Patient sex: M
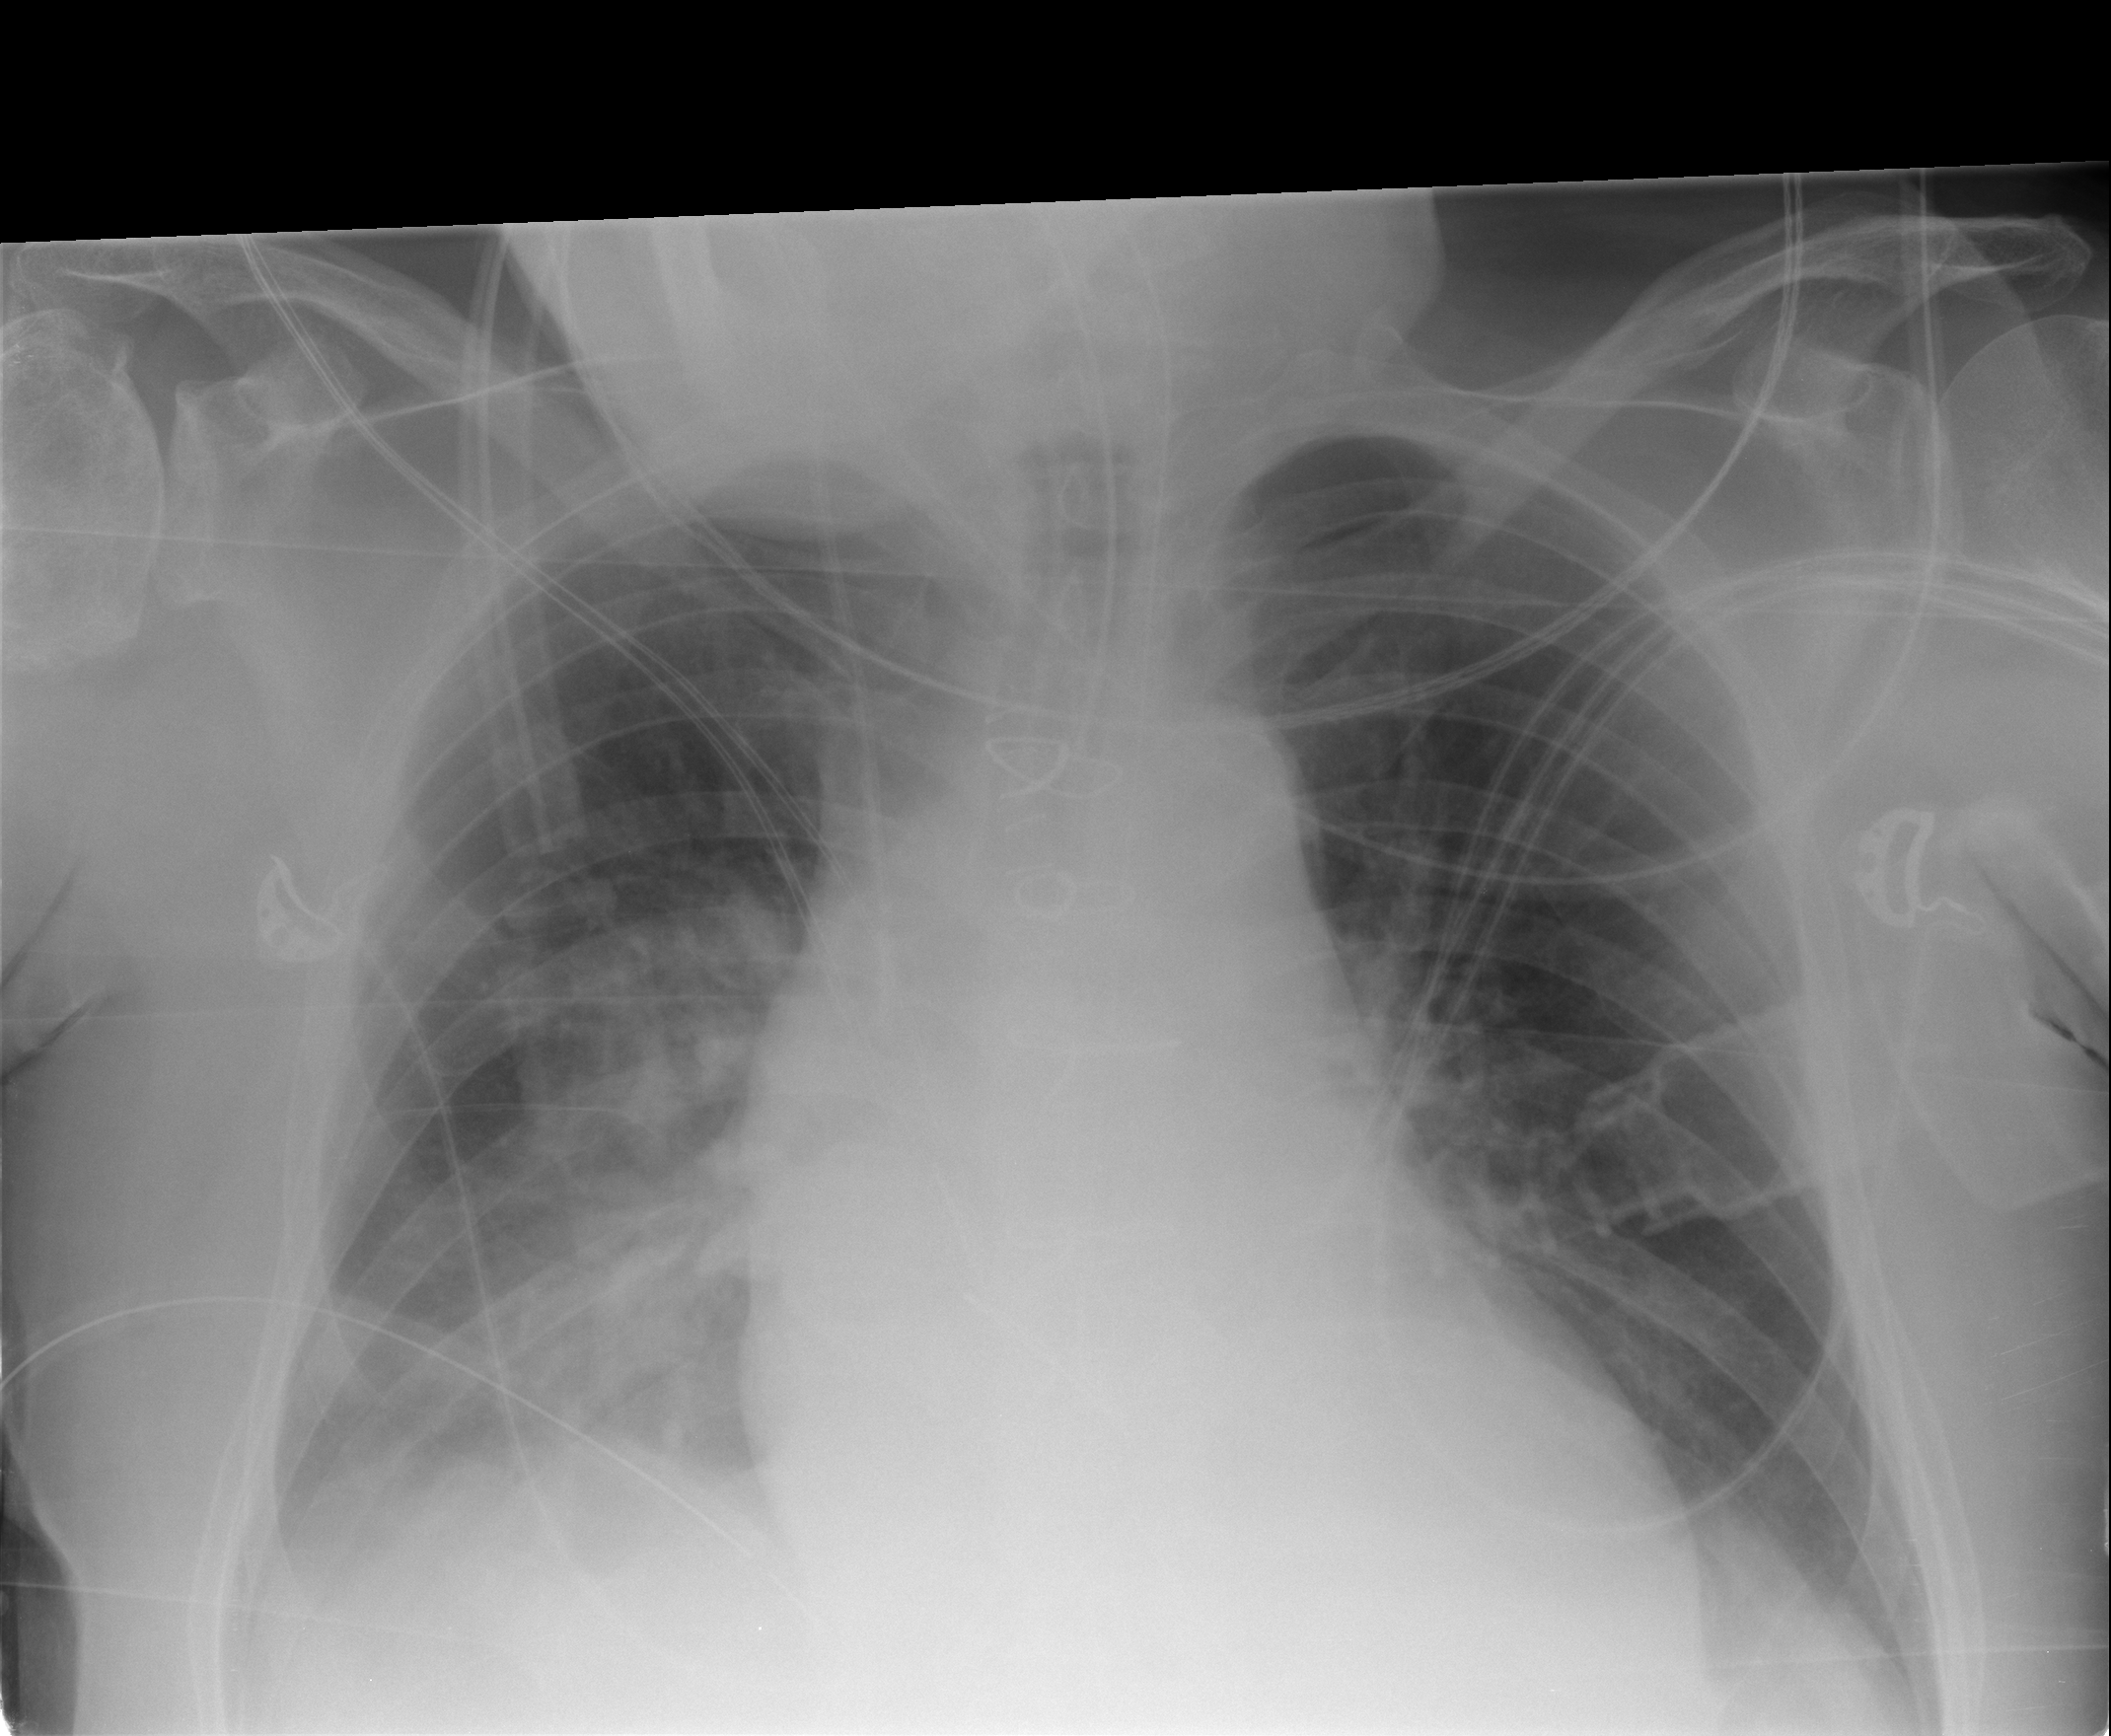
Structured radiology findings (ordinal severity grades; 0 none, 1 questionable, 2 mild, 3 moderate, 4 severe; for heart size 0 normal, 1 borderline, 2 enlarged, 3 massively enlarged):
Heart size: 2
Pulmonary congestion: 1
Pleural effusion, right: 2
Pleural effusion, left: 0
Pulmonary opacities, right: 2
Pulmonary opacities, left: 0
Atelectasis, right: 2
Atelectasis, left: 0